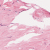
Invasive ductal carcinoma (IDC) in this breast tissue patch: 0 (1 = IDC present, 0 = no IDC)